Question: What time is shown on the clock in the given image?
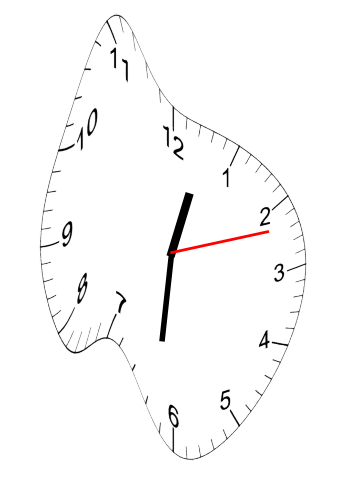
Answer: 12:31:12